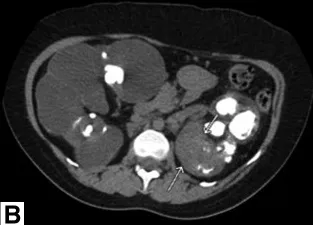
Axial) demonstrating bilateral staghorn calculi and a hyperdensity in the central region of the left kidney (arrows) felt to represent indeterminate, possibly representing hemorrhagic or proteinaceous debris.
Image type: radiology (ct)